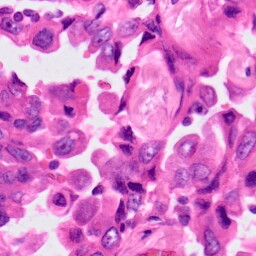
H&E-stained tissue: Lung